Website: home-depot
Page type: account-dashboard
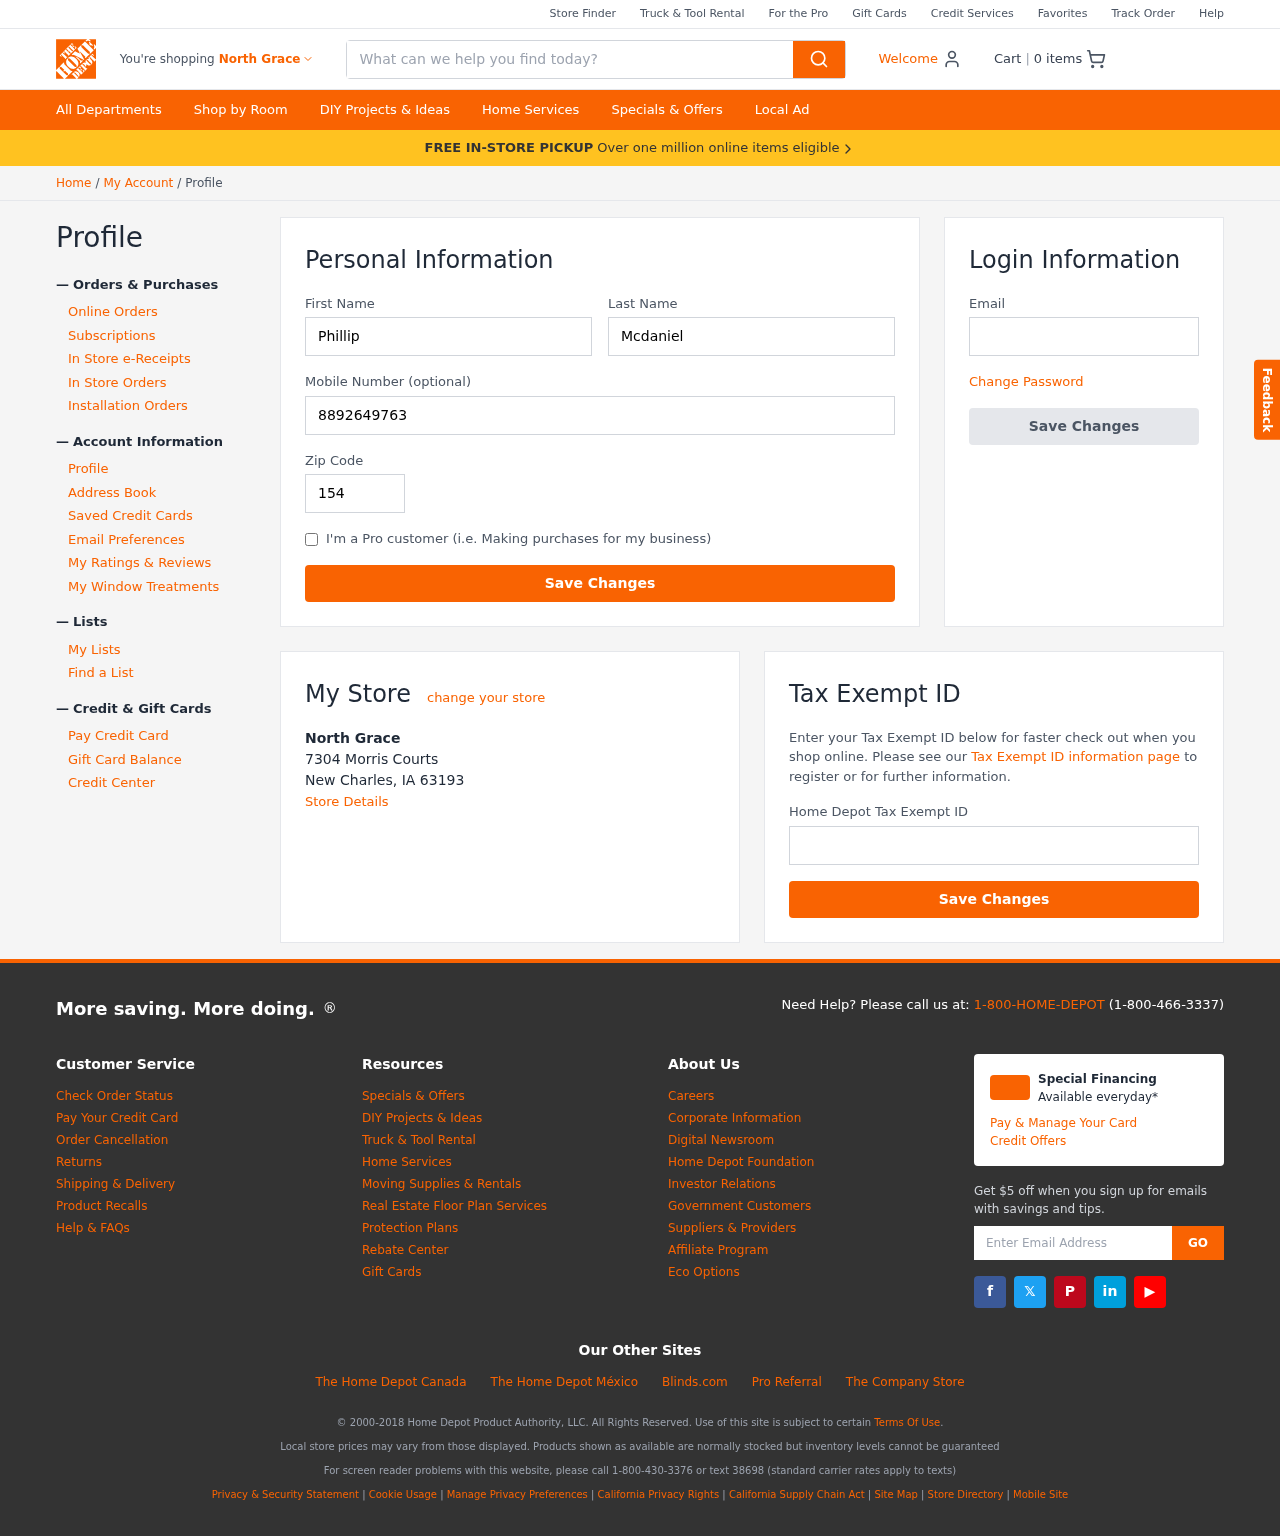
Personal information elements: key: PII_CITY
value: North Grace
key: PII_EMAIL
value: phillip.mcdaniel@yahoo.com
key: PII_FIRSTNAME
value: Phillip
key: PII_LASTNAME
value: Mcdaniel
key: PII_LOCATION1_CITY_STATE_ZIP
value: New Charles, IA 63193
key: PII_LOCATION1_NAME
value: North Grace
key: PII_LOCATION1_STREET
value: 7304 Morris Courts
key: PII_PHONE
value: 8892649763
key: PII_POSTCODE
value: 15478
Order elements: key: ORDER_NUM_ITEMS
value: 0
Search elements: key: HEADER_SEARCH
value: What can we help you find today?